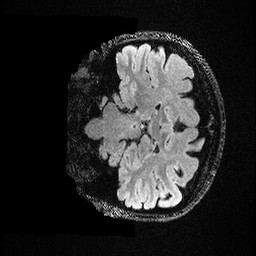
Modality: FLAIR
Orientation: coronal
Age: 36
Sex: female
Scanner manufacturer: ge
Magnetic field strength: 3 T
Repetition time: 4.802 s
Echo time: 0.1171 s